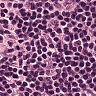
Metastatic tissue present: no